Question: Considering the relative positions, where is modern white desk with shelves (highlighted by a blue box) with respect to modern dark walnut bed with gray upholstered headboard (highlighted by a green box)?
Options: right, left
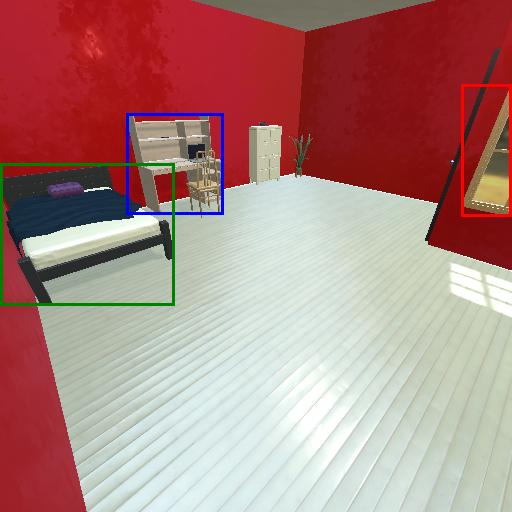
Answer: right